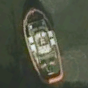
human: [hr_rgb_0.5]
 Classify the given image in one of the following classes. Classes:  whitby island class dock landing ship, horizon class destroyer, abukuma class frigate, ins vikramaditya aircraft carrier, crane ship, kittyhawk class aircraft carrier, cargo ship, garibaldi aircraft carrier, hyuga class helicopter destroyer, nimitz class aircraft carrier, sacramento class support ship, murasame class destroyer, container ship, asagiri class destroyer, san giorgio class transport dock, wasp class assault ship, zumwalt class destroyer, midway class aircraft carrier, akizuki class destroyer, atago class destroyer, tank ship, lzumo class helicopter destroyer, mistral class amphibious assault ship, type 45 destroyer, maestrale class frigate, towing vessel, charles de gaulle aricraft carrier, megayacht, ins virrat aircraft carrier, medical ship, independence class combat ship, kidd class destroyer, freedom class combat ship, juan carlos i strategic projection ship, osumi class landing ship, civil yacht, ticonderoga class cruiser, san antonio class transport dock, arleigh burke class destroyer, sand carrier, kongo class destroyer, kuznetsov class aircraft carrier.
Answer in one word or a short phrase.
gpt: Towing vessel